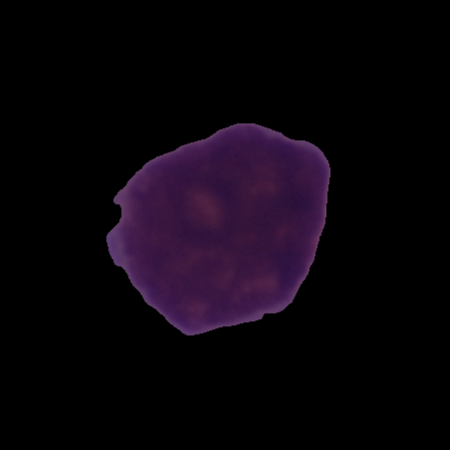
Label: healthy